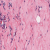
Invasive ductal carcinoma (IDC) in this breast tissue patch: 0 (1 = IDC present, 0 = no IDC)